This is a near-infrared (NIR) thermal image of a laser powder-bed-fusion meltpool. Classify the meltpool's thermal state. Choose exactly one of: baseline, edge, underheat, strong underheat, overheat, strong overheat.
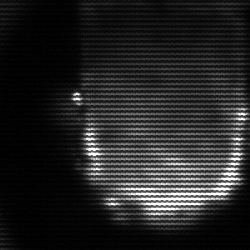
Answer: baseline